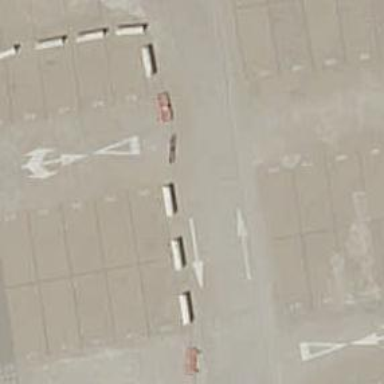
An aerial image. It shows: Asphalt parking aisle along service road.